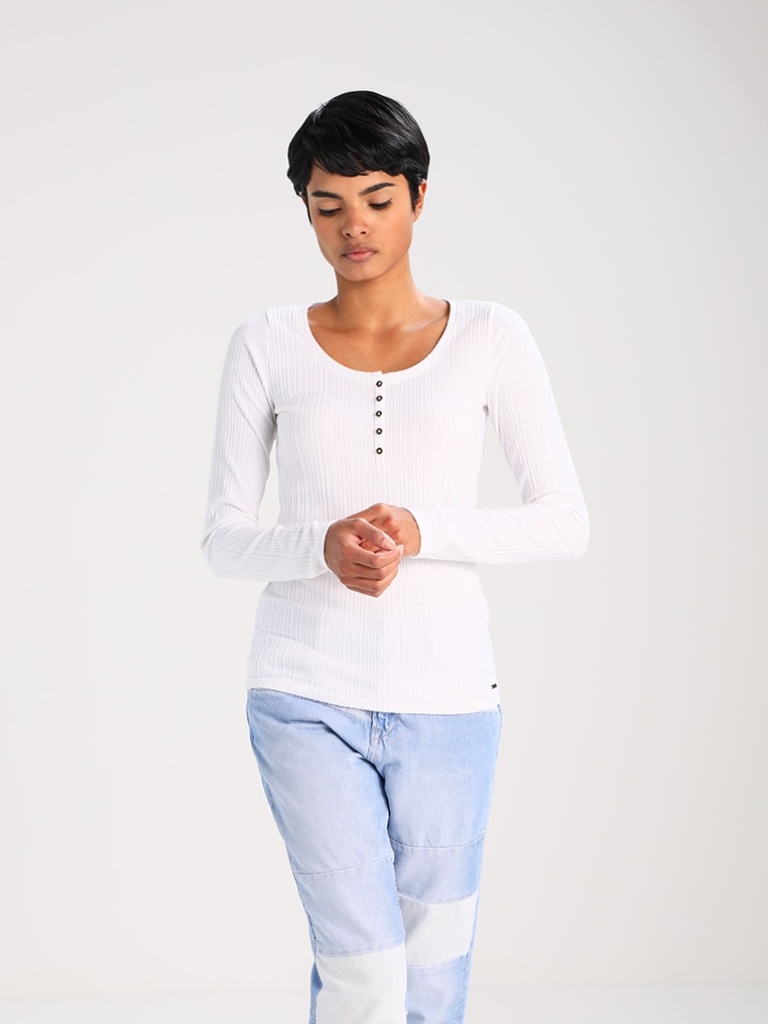
cotton tight a long-sleeved with the sleeves down hip length Fully Tucked in scoop henley